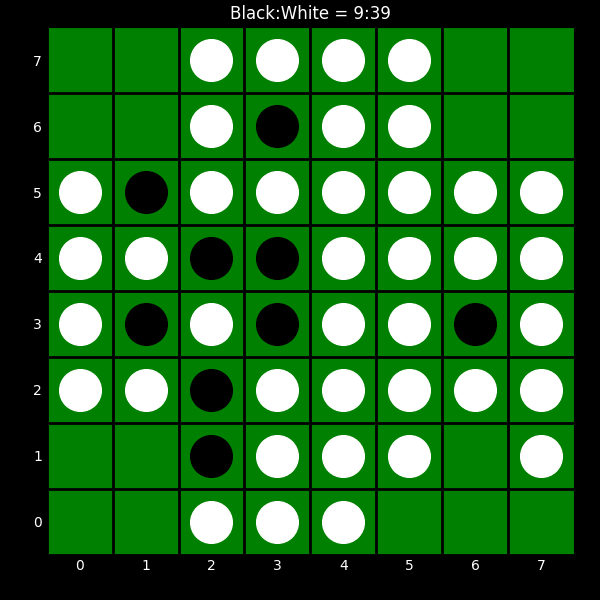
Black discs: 9
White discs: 39